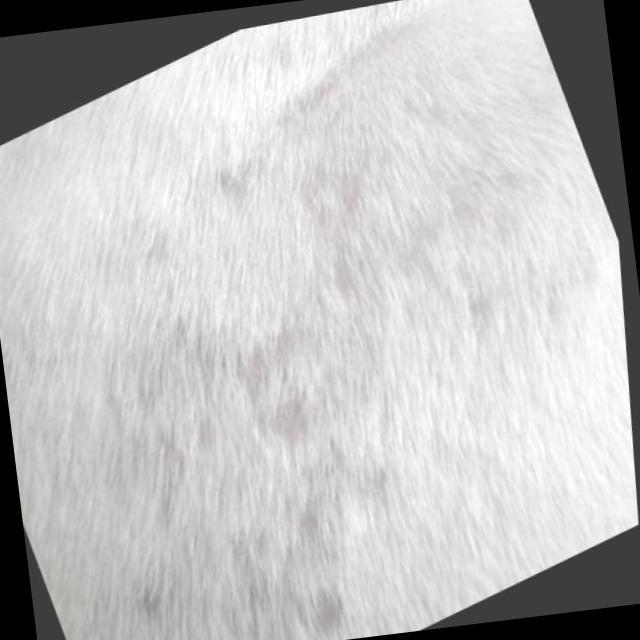
Canine hypersensitivity reaction — allergic skin response with urticaria, erythema, pruritus, and angioedema. May be food, environmental, or flea allergy related.